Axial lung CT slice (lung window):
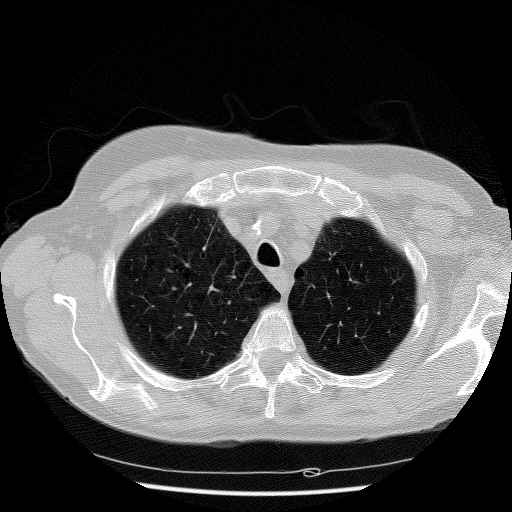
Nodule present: no